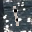
Label: 1